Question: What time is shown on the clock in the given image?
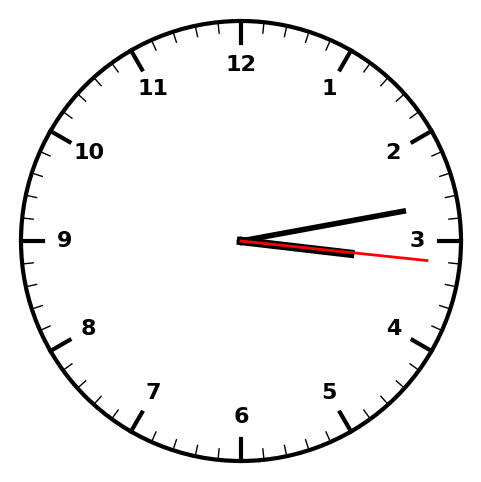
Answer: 03:13:16